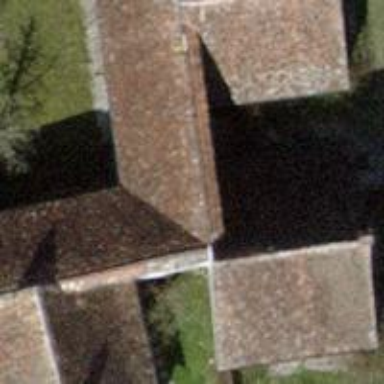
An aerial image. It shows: Building with gabled roof made of roof tiles. The roof orientation is across the building.